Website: apple
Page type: customer-info-address
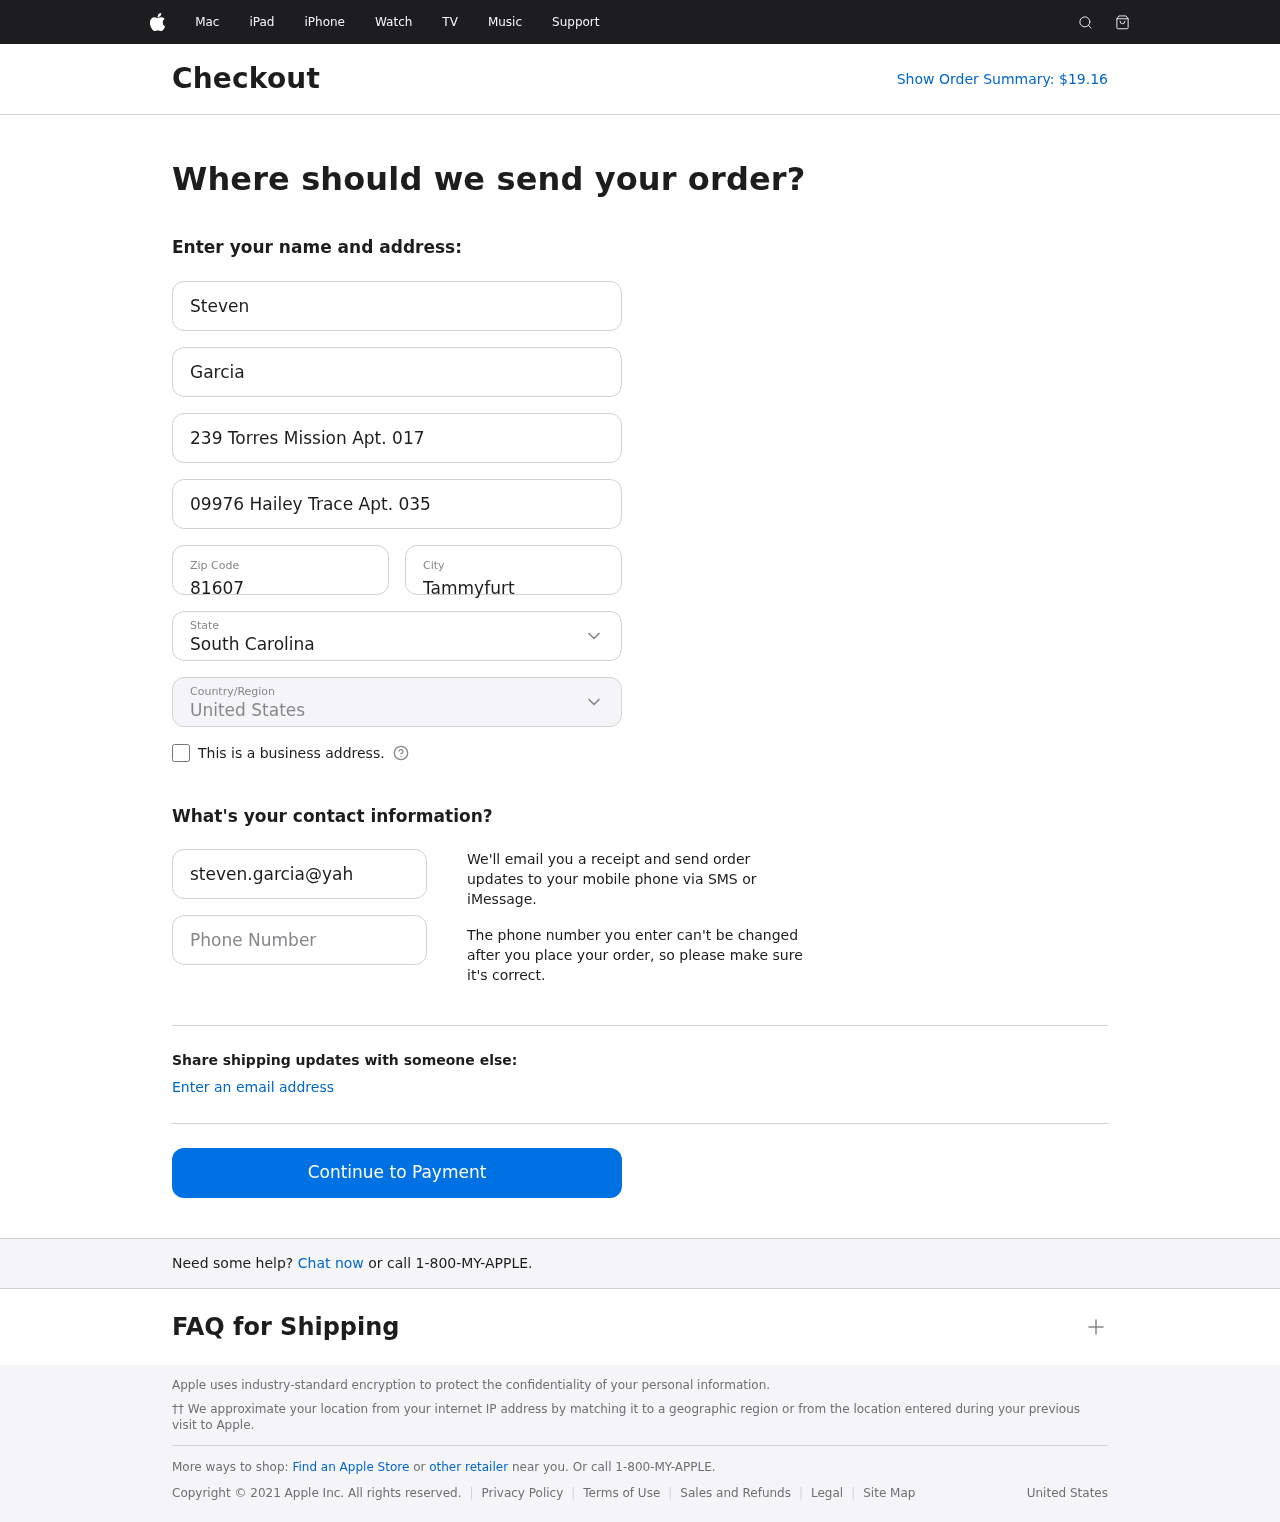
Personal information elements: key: PII_CITY
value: Tammyfurt
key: PII_COUNTRY
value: United States
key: PII_EMAIL
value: steven.garcia@yahoo.com
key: PII_FIRSTNAME
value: Steven
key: PII_LASTNAME
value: Garcia
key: PII_PHONE
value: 3385073387
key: PII_POSTCODE
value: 81607
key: PII_STATE
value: South Carolina
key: PII_STREET
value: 239 Torres Mission Apt. 017
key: PII_STREET2
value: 09976 Hailey Trace Apt. 035
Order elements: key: ORDER_TOTAL
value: Show Order Summary: $19.16